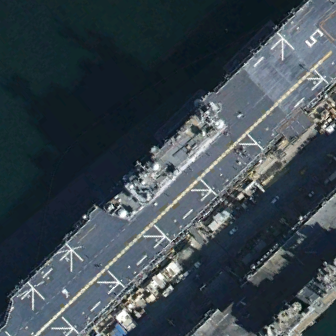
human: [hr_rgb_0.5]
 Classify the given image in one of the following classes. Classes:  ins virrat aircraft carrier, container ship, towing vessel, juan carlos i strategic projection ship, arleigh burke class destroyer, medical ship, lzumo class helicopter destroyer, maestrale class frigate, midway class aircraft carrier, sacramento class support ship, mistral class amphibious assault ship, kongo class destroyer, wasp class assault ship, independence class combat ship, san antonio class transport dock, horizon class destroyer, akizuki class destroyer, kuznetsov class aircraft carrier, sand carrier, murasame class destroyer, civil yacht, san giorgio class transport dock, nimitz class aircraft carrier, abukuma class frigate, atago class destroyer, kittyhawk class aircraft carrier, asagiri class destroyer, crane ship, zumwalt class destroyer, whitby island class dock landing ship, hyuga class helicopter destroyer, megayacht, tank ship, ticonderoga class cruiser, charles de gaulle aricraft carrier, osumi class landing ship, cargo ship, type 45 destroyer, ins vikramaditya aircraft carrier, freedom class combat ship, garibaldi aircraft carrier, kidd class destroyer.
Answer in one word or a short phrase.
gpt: Wasp class assault ship